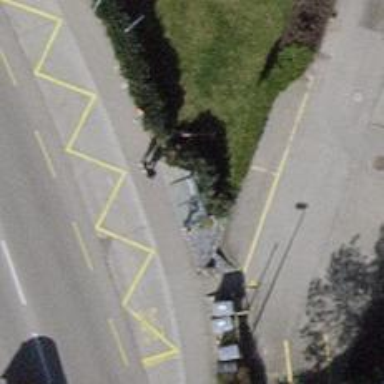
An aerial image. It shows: Shelter for public transport.